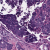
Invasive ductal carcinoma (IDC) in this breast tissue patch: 0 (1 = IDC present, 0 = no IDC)